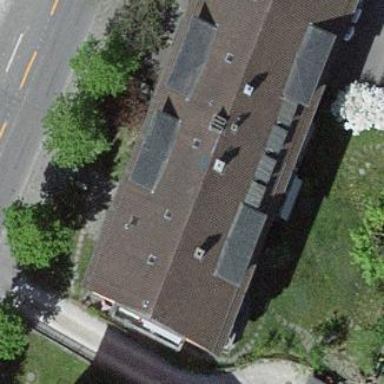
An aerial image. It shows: Residential building.